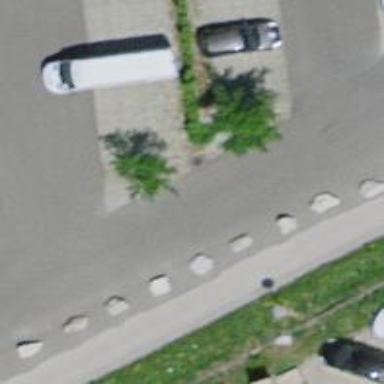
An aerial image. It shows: Block barrier.